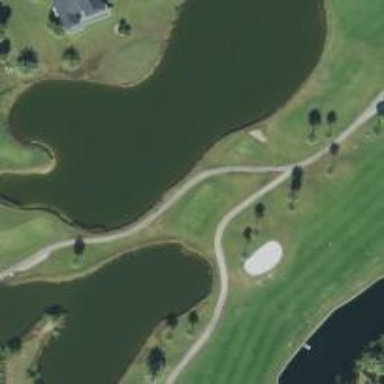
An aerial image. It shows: Path used for both walking and golf.